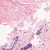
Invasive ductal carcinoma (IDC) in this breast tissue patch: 0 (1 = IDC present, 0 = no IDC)